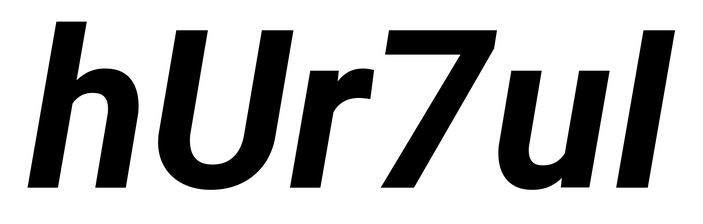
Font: Roboto-Italic_Bold_Italic